Question: i want to make a element look like in this image

i have tried a a lot to do this kind of shadow in css, and finally think why not ask to community about it, whether its possible or not.
i know in 'box-shadow' means shadow on box. is there something like 'round-shodow'
i want it in css3 without any images.
is it possible? if yes then how is it possible? if no than ok.
i know 'box-shadow' and 'border-radius' very so please don't tell me about that things, check again its different kind of shadow
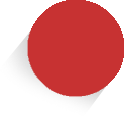
Answer: Here's a starting point at least. You can use the before (and after) pseudo elements. <URL>
'''
div {
background-color: #f00;
border-radius: 50%;
height: 250px;
width: 250px;
margin: 30px auto;
position: relative;
z-index: 1;
}
div:before {
content: '';
height: 150px;
width: 250px;
background: -webkit-gradient(linear, 0% 0%, 0% 100%, from(#000), to(#fff));;
position: absolute;
top: 100px;
right: 50px;
-webkit-transform: rotate(45deg);
z-index: -1;
}
div:after {
content: '';
height: 100%;
width: 100%;
border-radius: 50%;
background: #f00;
position: absolute;
z-index: 1;
}
'''
Again, it's not a perfected method by any means, but it is able to accomplish what you're looking for to some degree.